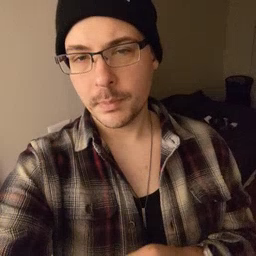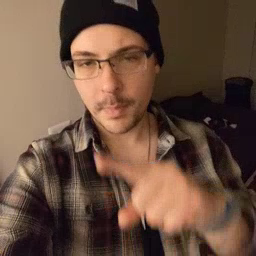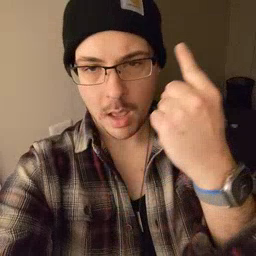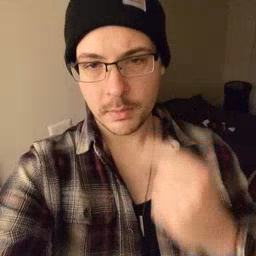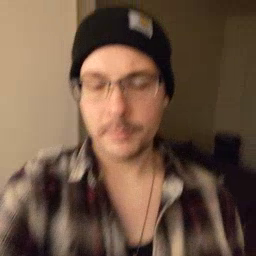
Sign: black